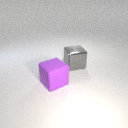
large gray metal cube to the right of large purple rubber cube